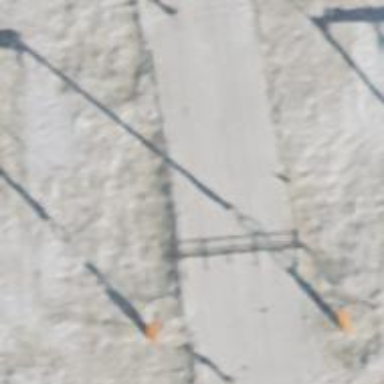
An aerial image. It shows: Pylon for aerialway.